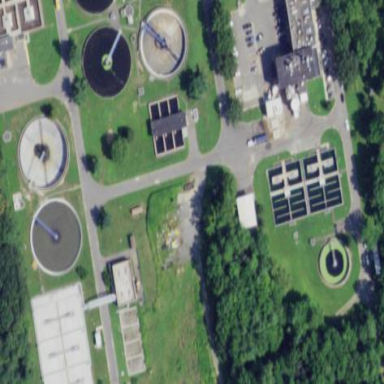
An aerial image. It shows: View of wastewater plant.